Field crop: tomato
Growth stage: 1
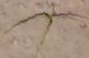
Species: cyperus